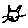
Label: cat